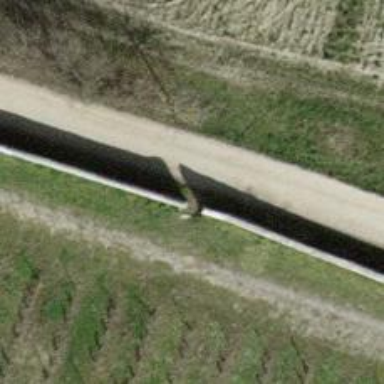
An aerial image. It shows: Wall barrier.